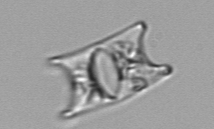
Label: Eucampia